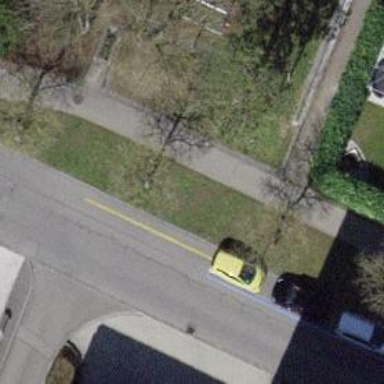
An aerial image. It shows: Avenue lined with trees.